Question: Given the schedule below, what is the maximum total time (in minutes) a person can spend in lectures? All time nodes are integer multiples of 10 minutes.
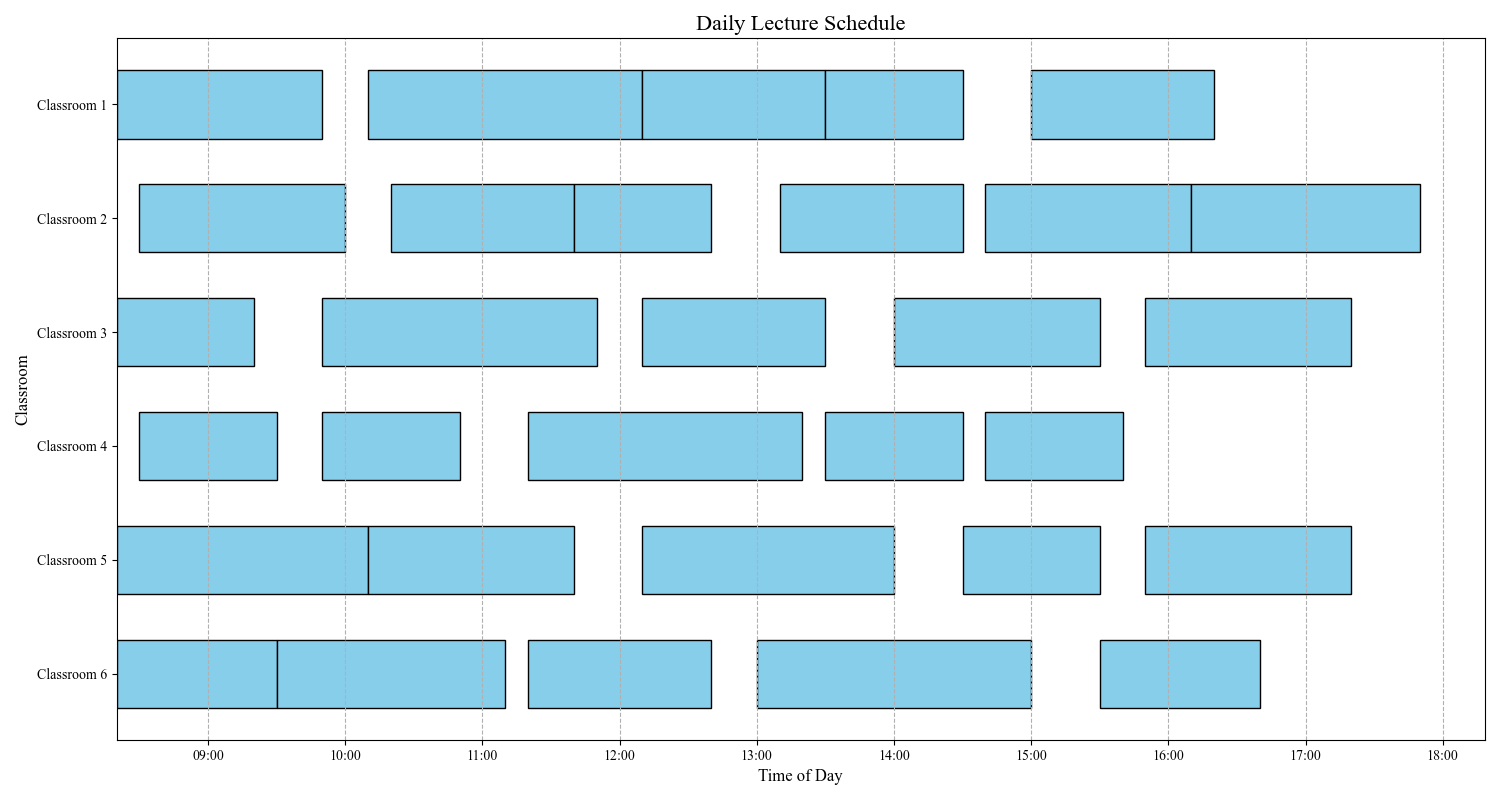
Answer: 560